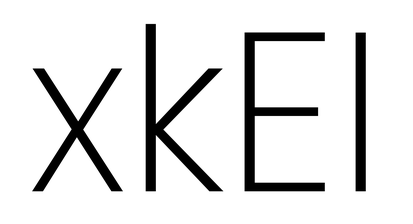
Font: Poppins-ExtraLight